Question: I'm trying to handle dropzone.js to work correct with my entity symfony formbuilder.
Everything works properly if I'm using simple '<input type="file" id="form_file" name="form[file]">'
BUT if I'm using dropzone.js I get this difference in my POST:

How I can handle it?
This is my js for it:
'''
Dropzone.options.myAwesomeDropzone = {
autoProcessQueue: false,
uploadMultiple: true,
parallelUploads: 25,
maxFiles: 25,
init: function() {
var myDropzone = this;
$("#submit-all").click(function (e) {
e.preventDefault();
e.stopPropagation();
myDropzone.processQueue();
}
);
}
}
'''
My form file looks like:
'''
<form id="my-awesome-dropzone" class="wizard-big dropzone" action="{{ path('add') }}" method="post" {{ form_enctype(form) }}>
{{ form_widget(form.name, {'attr': { 'class': 'form-control' } }) }}
<div class="row">
<div class="dropzone-previews"></div>
<div class="fallback">
{{ form_widget(form.file, {'attr': { 'class': 'cotam' } }) }}
</div>
</div>
<button type="submit" id="submit-all" class="btn">Upload the file</button>
{{ form_rest(form) }}
</form>
'''
And my controller:
'''
public function addAction(Request $Request) {
$photo = new Photo();
$form = $this->createFormBuilder($photo)
->add('name')
->add('file')
->getForm();
$form->handleRequest($Request);
if ($form->isValid() && $Request->isMethod('POST')) {
$em = $this->getDoctrine()->getManager();
$em->persist($photo);
$em->flush();
$this->redirect($this->generateUrl('add'));
}
return $this->render('MyBundle::add.html.twig', array(
'form' => $form->createView()
));
}
'''
Could You help me?
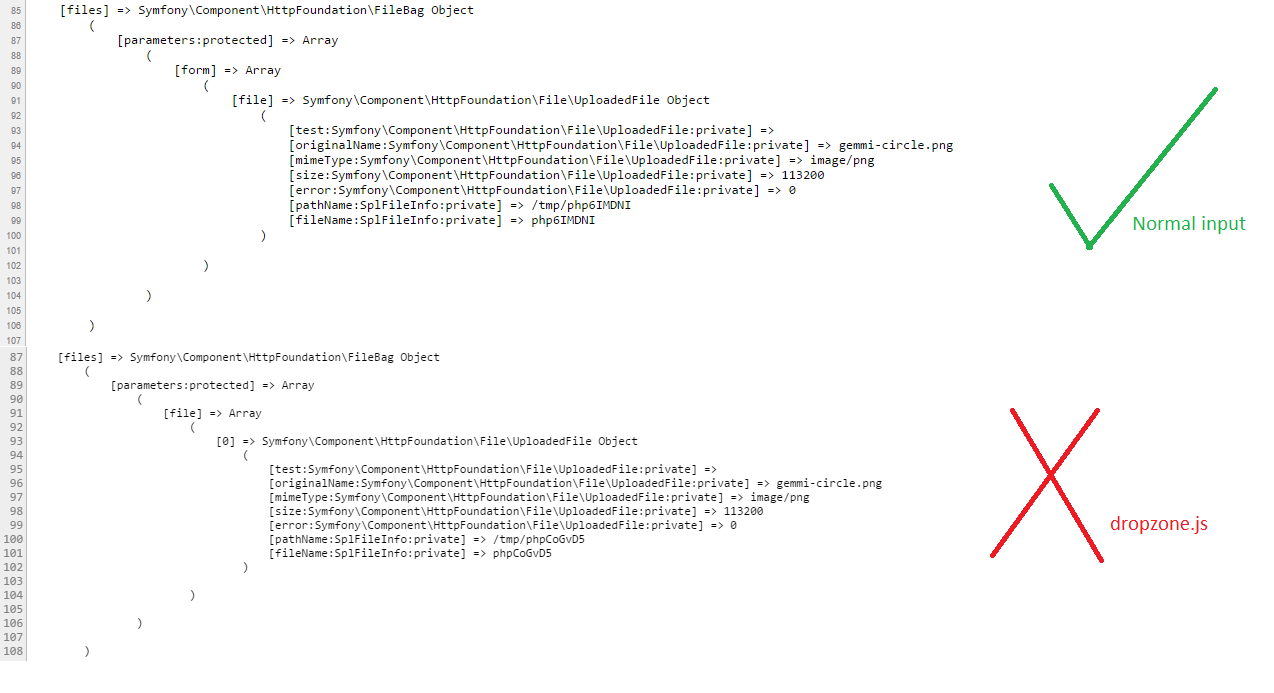
Answer: Ok I found the answer... It was simple as possible..
You need to just add a option:
'paramName: "form[file]"'
To Your dropzone configuration.